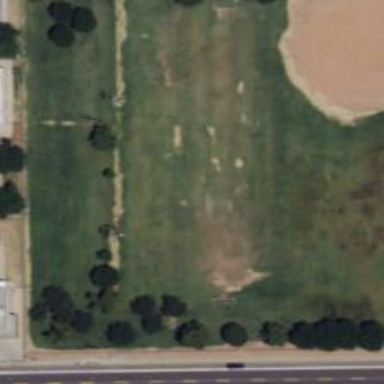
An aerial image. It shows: Softball pitch with grass surface for leisure land.